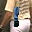
Label: 1